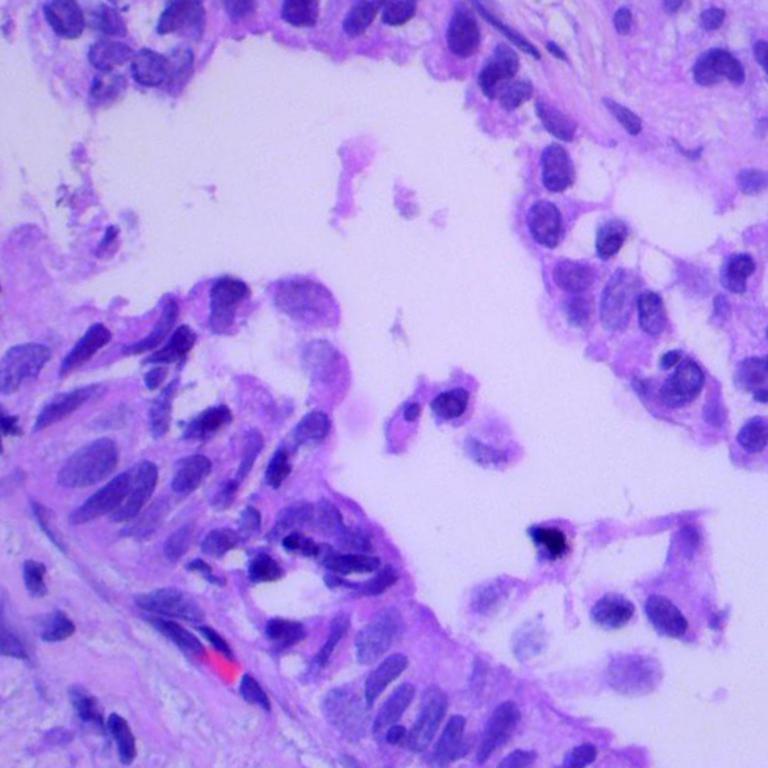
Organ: lung
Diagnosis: adenocarcinomas